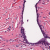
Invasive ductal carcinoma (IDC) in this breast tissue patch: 0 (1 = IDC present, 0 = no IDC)